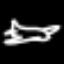
Label: airplane